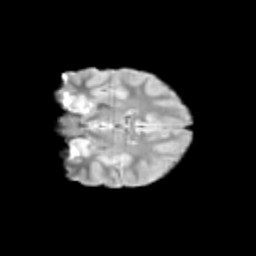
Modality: T2w
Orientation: coronal
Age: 11
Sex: male
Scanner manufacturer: siemens
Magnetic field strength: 3 T
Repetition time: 3.8 s
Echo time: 0.07 s